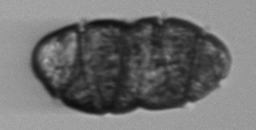
Label: Margalefidinium